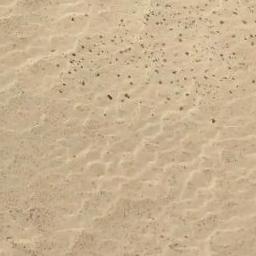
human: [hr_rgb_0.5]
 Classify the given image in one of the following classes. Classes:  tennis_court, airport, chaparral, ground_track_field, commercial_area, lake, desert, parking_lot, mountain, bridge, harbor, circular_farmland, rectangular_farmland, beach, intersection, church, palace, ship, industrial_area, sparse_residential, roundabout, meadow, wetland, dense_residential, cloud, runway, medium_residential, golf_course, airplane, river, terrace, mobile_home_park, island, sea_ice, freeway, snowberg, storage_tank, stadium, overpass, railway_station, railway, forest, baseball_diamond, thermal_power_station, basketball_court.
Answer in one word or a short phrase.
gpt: desert